Field crop: maize
Growth stage: 2
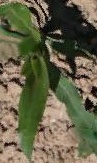
Species: maize